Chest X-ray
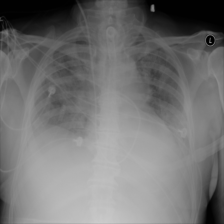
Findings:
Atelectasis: positive
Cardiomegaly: negative
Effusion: negative
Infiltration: positive
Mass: negative
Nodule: negative
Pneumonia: negative
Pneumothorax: negative
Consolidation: negative
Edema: negative
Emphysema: negative
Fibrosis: negative
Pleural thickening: negative
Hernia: negative